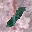
Label: 1